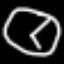
Label: clock